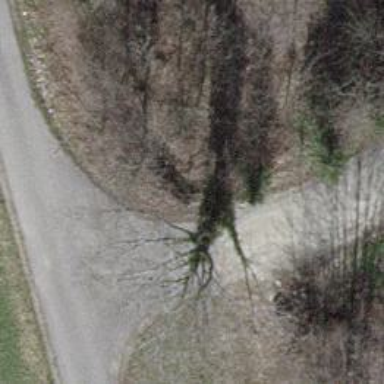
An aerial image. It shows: Culvert tunnel.